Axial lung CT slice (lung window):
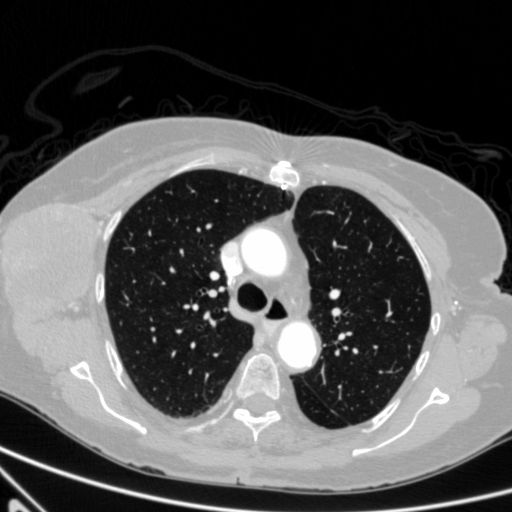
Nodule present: no